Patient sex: F
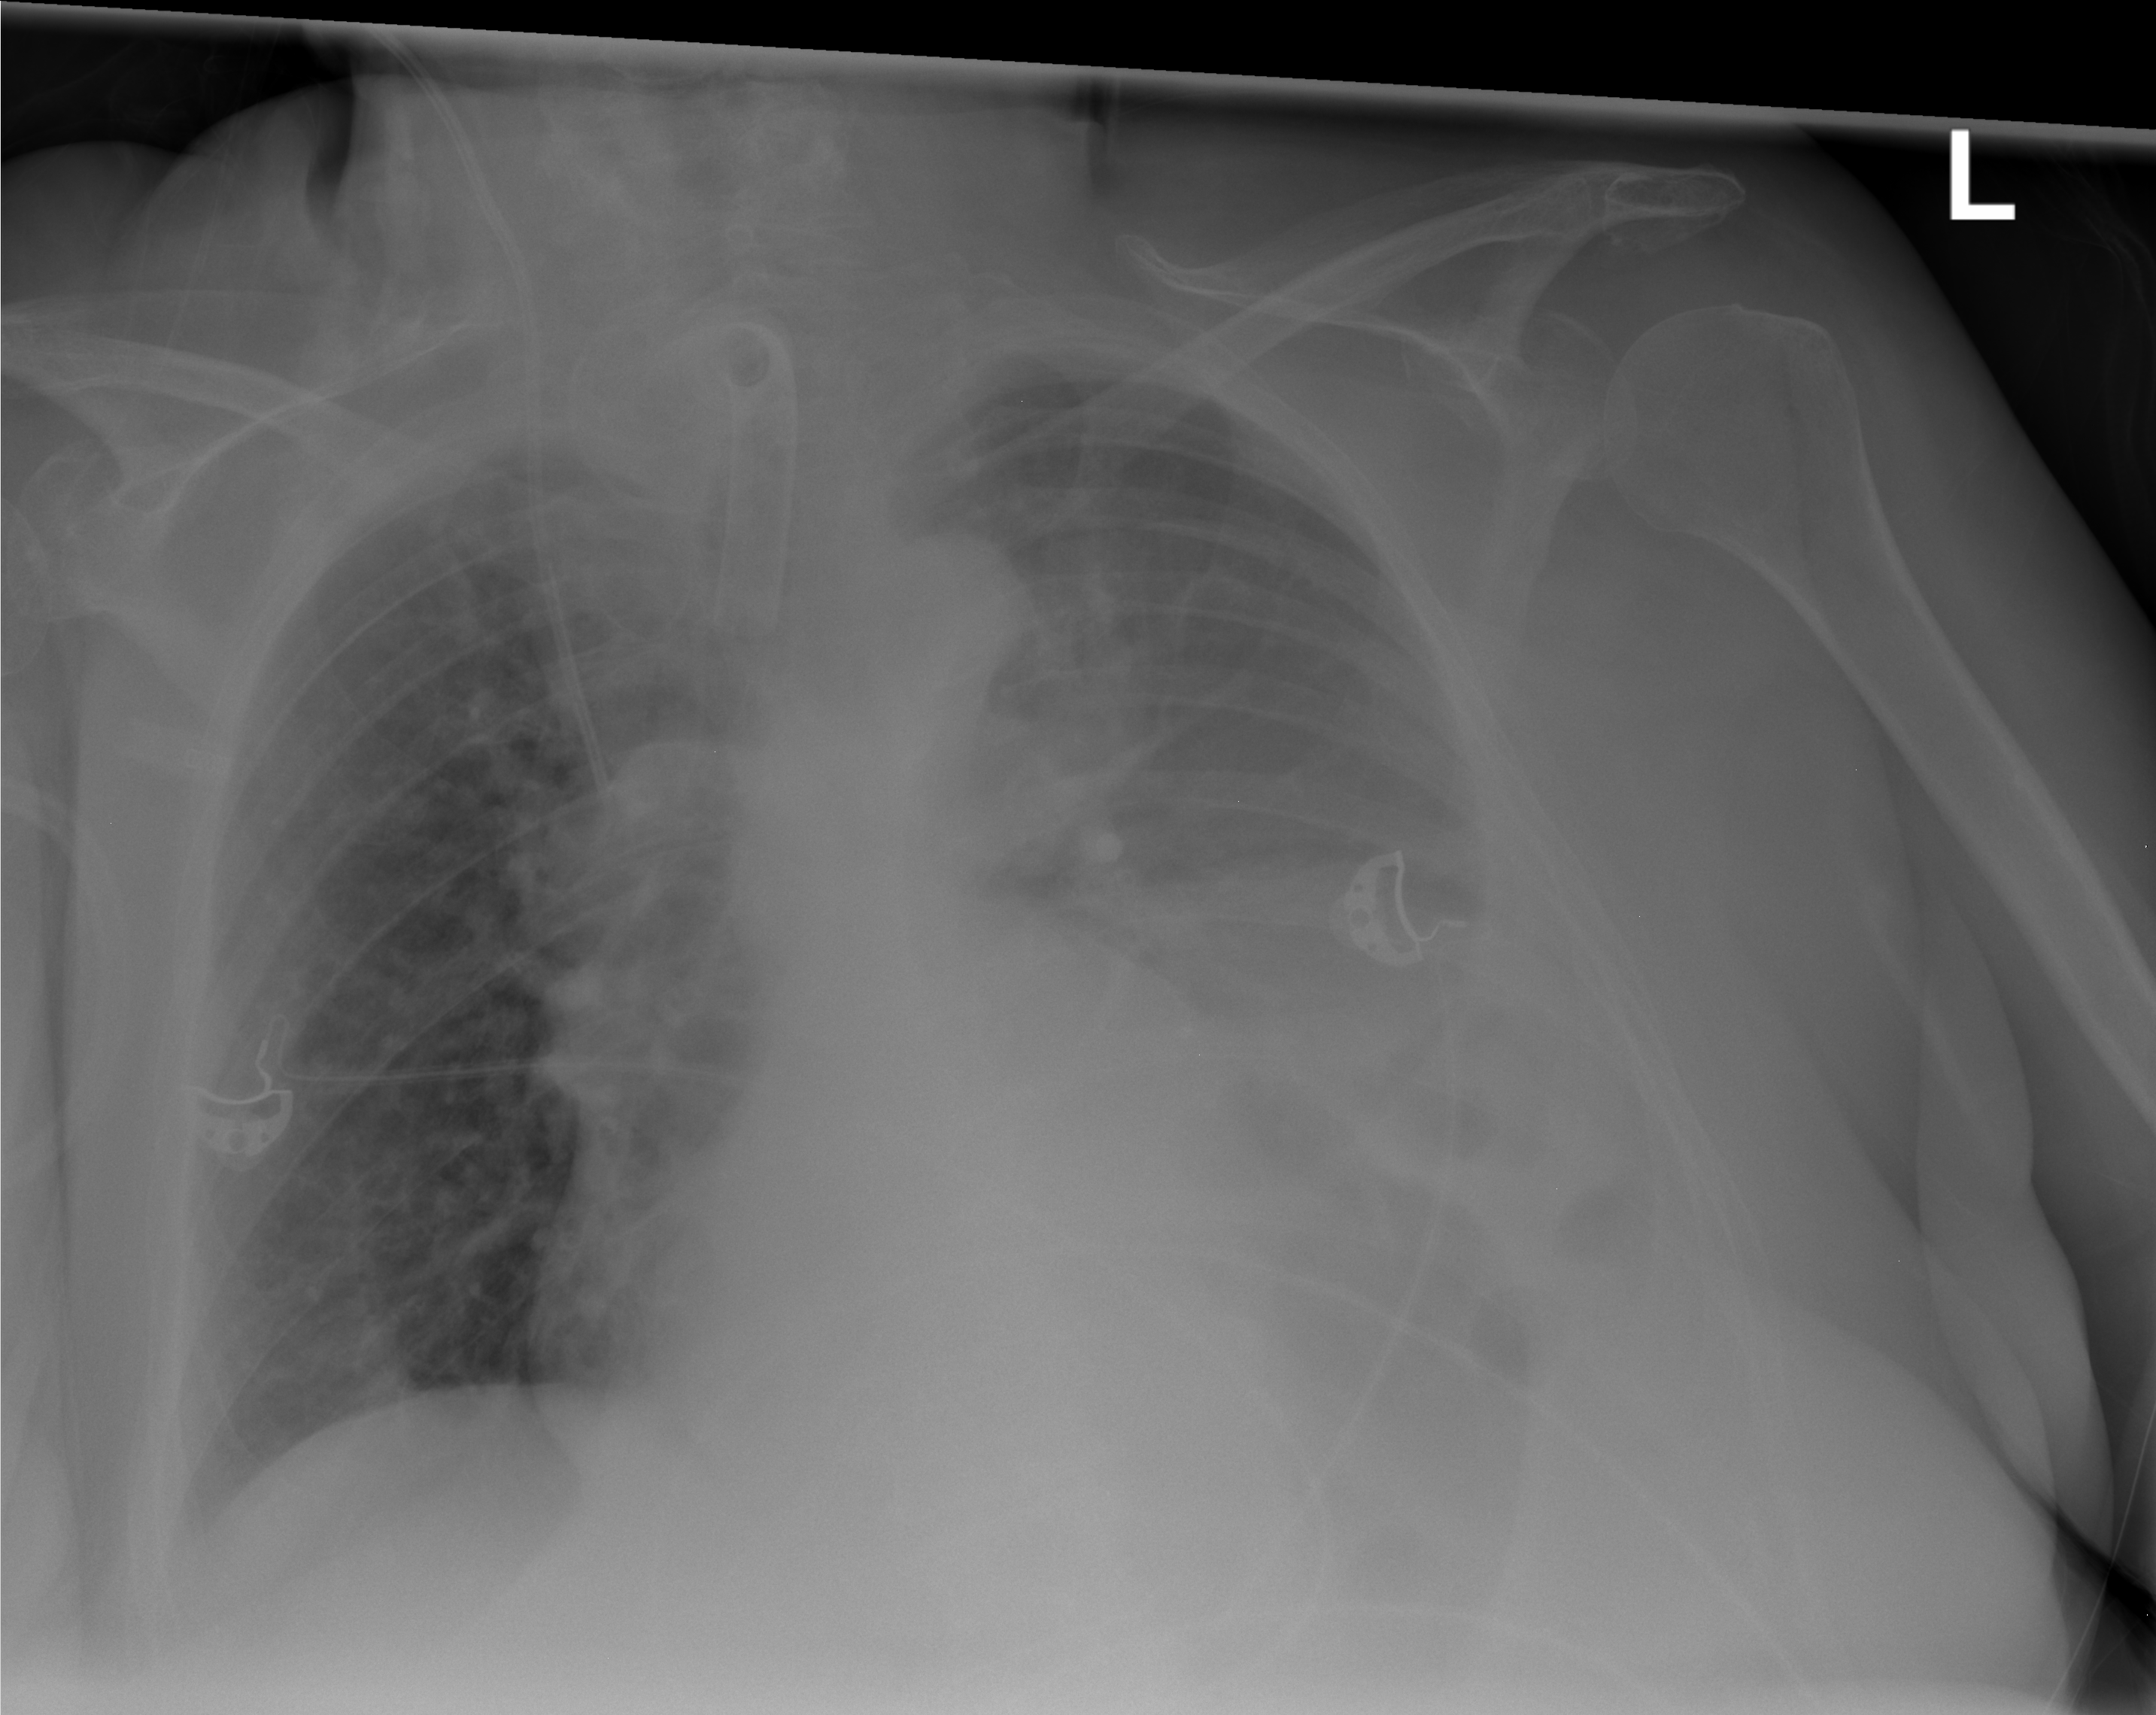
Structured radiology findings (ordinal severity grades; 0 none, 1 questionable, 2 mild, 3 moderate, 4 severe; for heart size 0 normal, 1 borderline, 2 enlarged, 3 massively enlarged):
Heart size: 2
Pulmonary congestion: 2
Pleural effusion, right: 0
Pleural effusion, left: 3
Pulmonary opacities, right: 0
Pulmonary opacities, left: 1
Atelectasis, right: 0
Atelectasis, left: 3